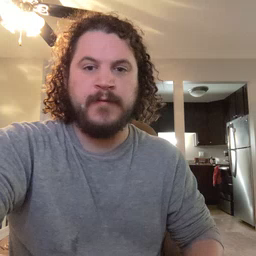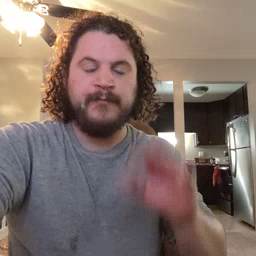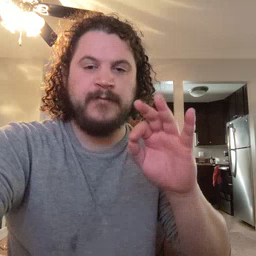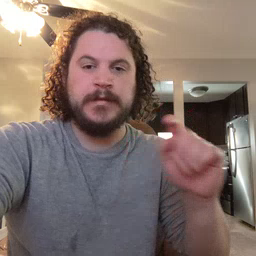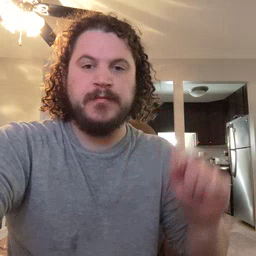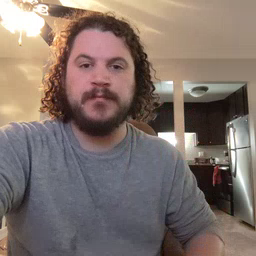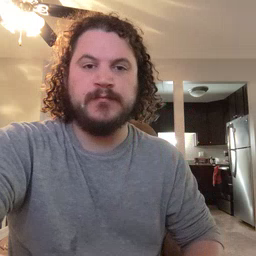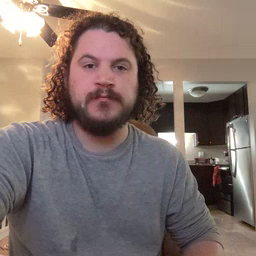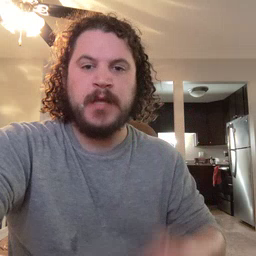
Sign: feet